Question: For my larger project i need to start with creating a IPv4 network packet ( for simulation )
for the same I need to write a function that creates a header out of the passed data which has the source ip , dest ip and all the necessary fields
'''
def convertIpv4( data ):
pass
'''
For this I need you to guide me in the right direction.
Firstly I need to store the IP in 32 bits so for that if I have a string "192.168.2.1" what is the most efficient way to convert it into bytes and that too a size of 32 ??
Also if I create first a normal class with stuff like version = 4 and sourceip and dest ip then is there a way to convert it directly into a byte array with the position of objects just like the following header
Please tell how should i proceed....
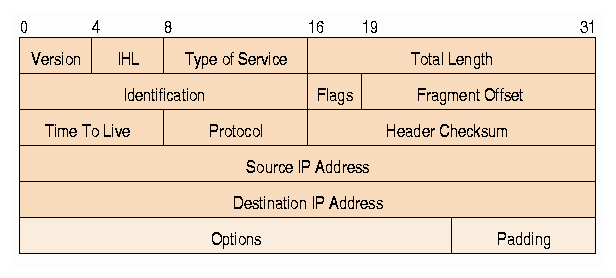
Answer: Have a look at the <URL> module.